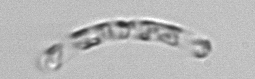
Label: Guinardia_striata